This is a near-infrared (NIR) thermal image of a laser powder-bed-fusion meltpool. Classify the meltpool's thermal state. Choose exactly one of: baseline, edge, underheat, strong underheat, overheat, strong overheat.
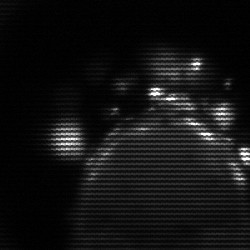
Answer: edge